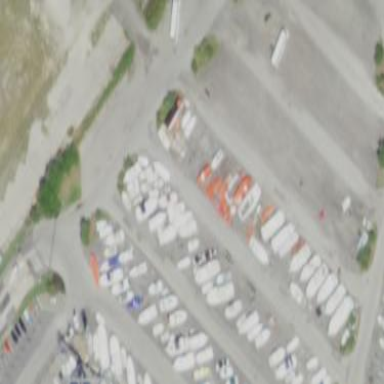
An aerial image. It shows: Boatyard located near waterway.